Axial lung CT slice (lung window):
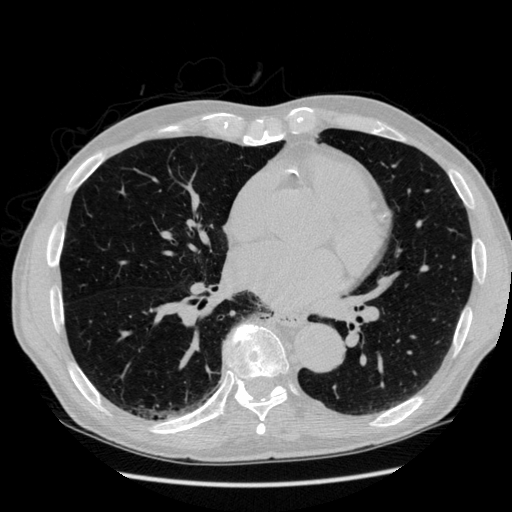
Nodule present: no